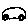
Label: car